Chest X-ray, AP view. Patient: 43 years old, sex F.
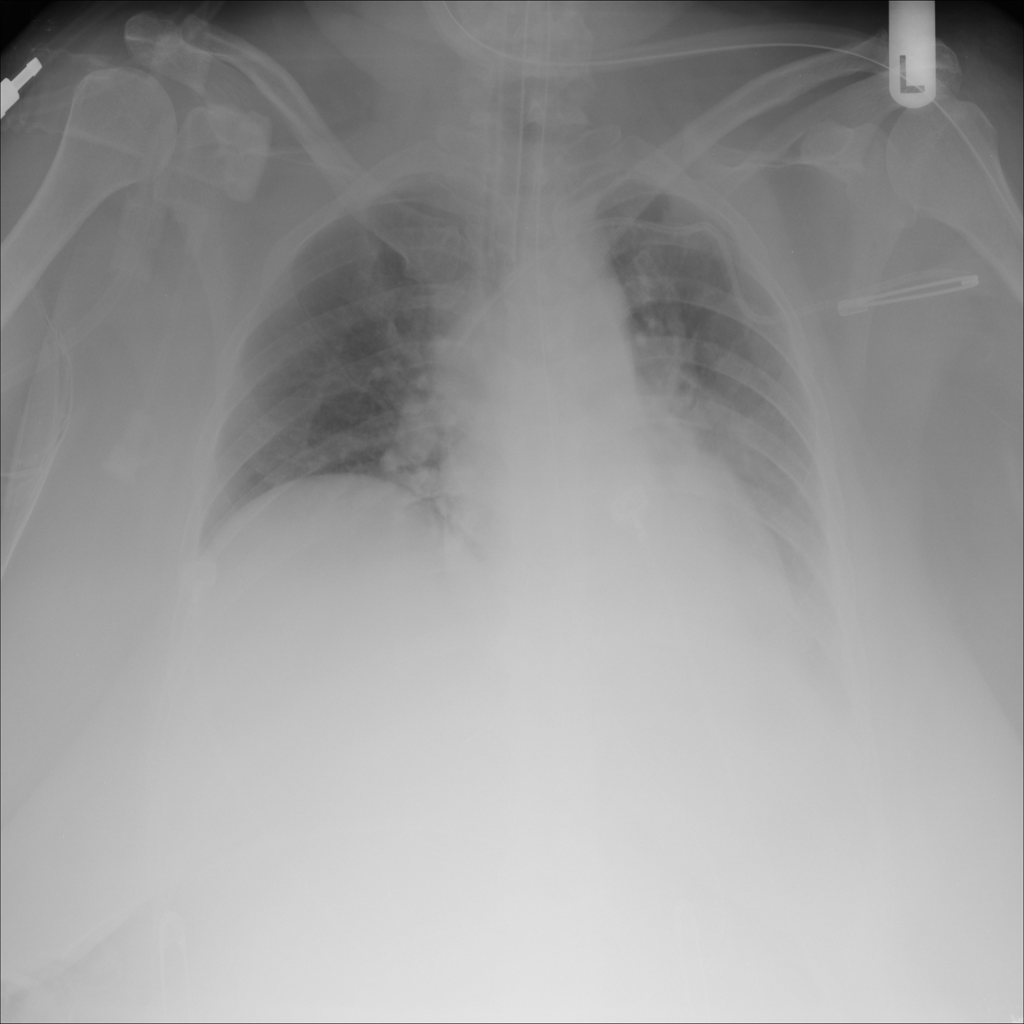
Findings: Atelectasis